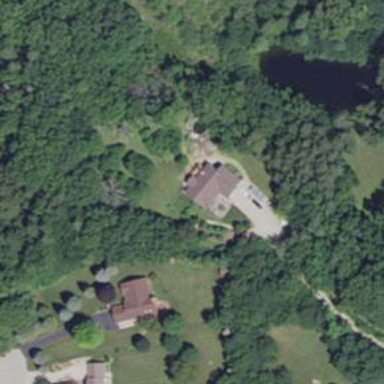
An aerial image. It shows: Driveway.